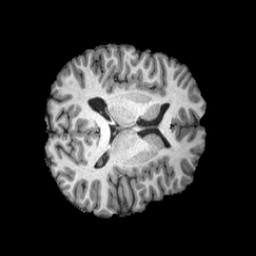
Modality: T1w
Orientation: axial
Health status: healthy